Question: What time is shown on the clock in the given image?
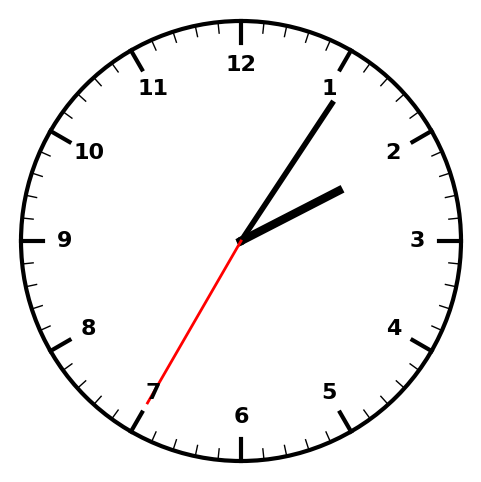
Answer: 02:05:35